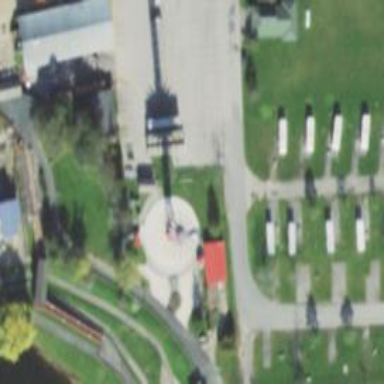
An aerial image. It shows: Drop tower attraction.